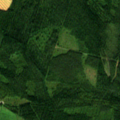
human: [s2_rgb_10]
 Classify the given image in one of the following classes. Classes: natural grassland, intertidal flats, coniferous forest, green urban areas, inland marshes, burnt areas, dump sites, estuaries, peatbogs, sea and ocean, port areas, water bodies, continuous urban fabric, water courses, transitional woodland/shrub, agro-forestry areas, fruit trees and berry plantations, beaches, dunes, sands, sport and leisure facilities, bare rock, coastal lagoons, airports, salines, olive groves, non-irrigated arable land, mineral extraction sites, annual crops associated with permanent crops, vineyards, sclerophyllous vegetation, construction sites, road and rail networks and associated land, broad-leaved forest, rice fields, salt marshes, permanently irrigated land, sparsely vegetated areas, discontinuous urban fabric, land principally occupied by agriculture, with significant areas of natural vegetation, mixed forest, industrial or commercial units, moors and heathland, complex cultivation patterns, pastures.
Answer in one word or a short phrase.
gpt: non-irrigated arable land, coniferous forest, mixed forest, transitional woodland/shrub